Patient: sex F, age 55
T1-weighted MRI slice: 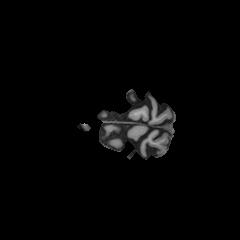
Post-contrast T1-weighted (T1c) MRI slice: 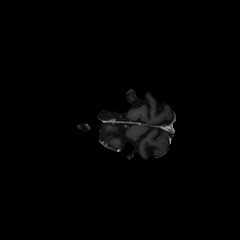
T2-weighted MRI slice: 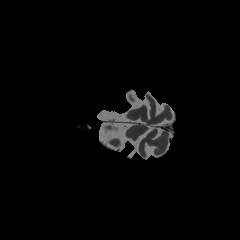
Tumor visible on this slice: no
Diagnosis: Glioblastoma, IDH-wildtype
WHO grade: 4